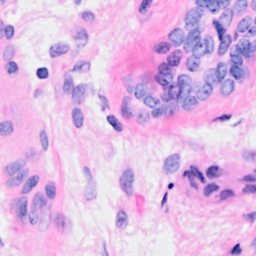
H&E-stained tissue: Breast